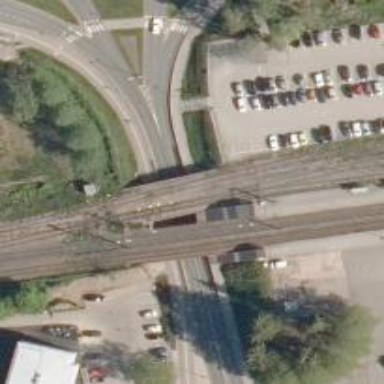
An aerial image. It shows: Railway bridge with electrified contact lines. This bridge serves as siding.